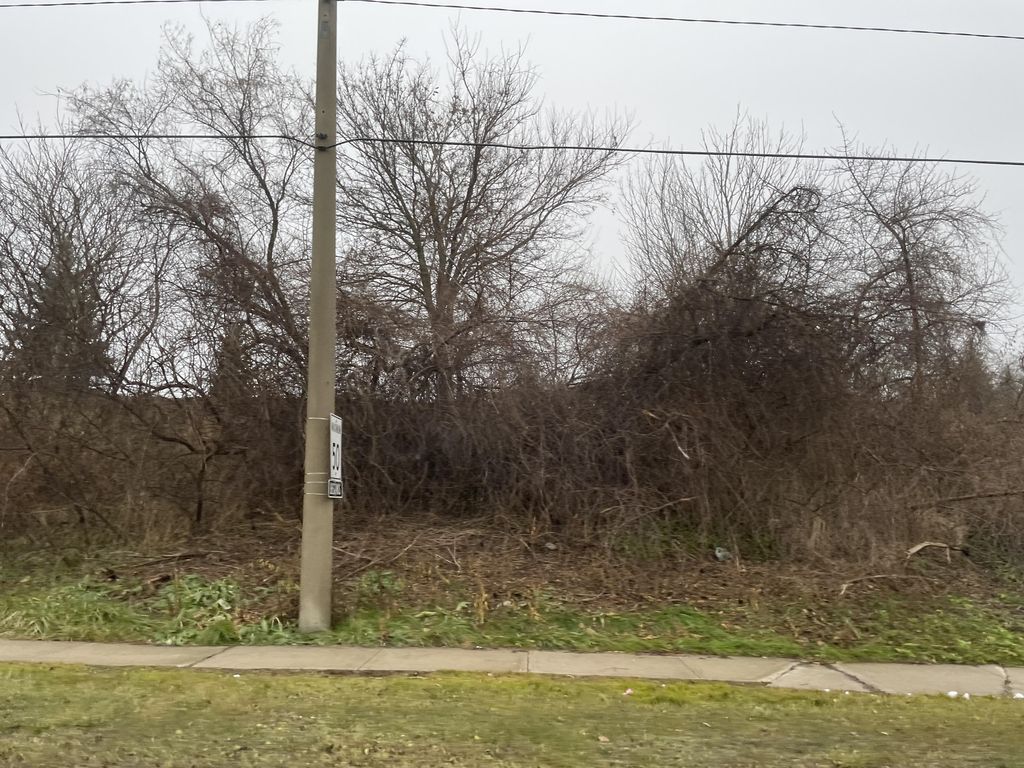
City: kitchener-waterloo